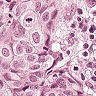
Metastatic tissue present: yes